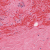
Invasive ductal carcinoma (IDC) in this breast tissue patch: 0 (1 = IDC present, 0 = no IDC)